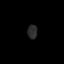
Tissue: skin
Cell type: Fibroblasts
Senescence score: 0.792
Nuclear area (px): 133
Mean DAPI intensity: 42.925